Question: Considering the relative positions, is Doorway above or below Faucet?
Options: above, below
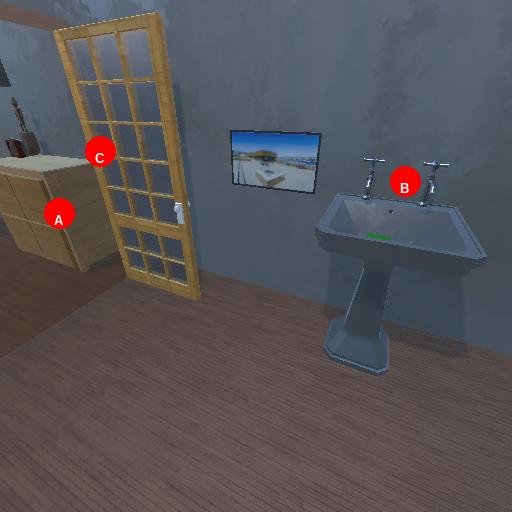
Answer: above